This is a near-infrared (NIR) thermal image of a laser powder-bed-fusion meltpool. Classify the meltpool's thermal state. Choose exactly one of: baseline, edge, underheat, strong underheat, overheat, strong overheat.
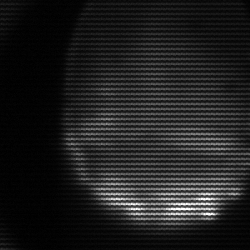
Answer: edge